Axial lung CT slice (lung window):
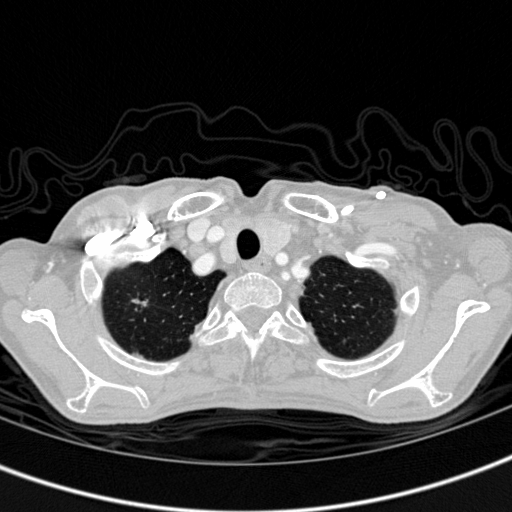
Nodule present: no